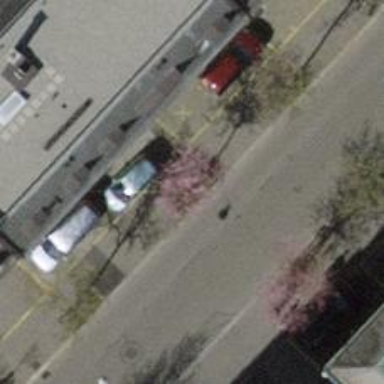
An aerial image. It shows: Tree-lined avenue.